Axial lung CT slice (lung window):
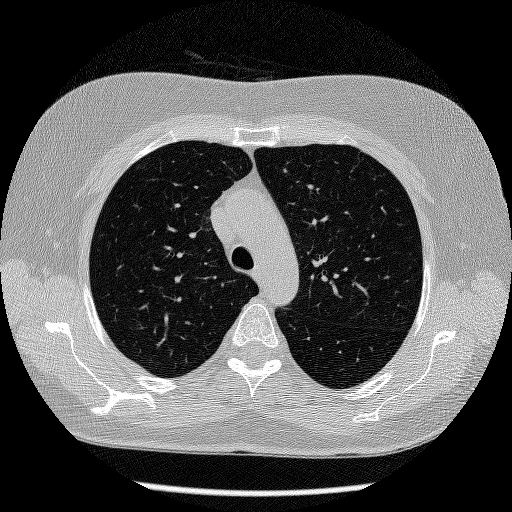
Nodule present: no